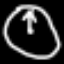
Label: clock